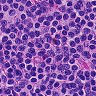
Metastatic tissue present: no